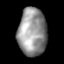
Tissue: lung
Cell type: Epithelial cells
Senescence score: 0.2356
Nuclear area (px): 1337
Mean DAPI intensity: 147.8